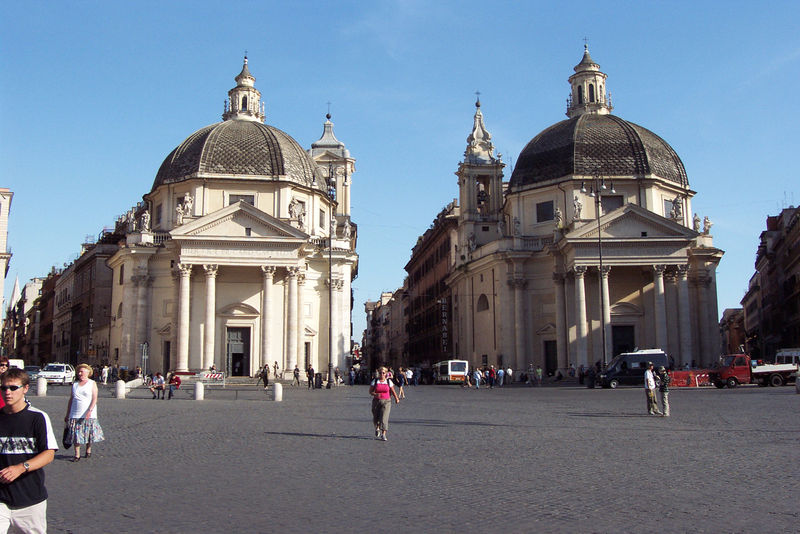
Titel: Santa Maria dei Miracoli und Santa Maria in Monte Santo, Piazza del Popolo
Künstler: Carlo Fontana
Standort: Rom, Sta Maria dei Miracoli (EU - I - Latium)
Schlagwörter: blau, himmel, schatten, weiß, säulen, gebäude, leute, architektur, kirche, bogen, italien, perspektive, giebel, fußgänger, platz, kuppel, symmetrie, foto, eingang, symmetrisch, rom, schwart, glocken, bauten, ädikula, turmhelm